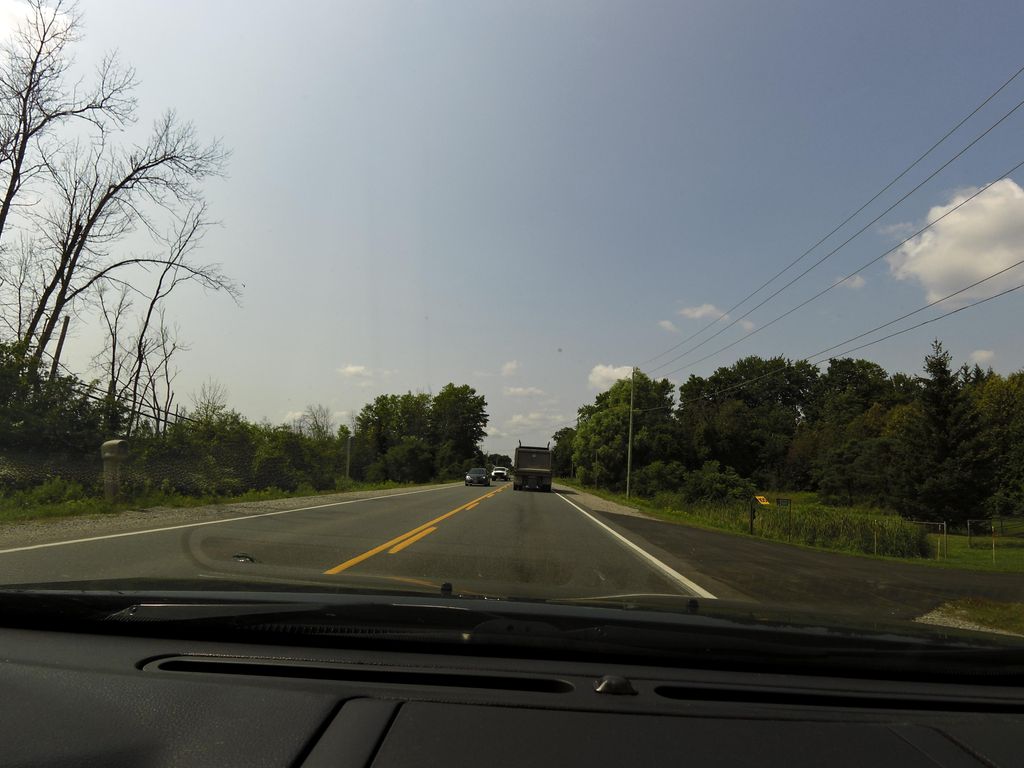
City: kitchener-waterloo